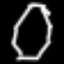
Label: octagon